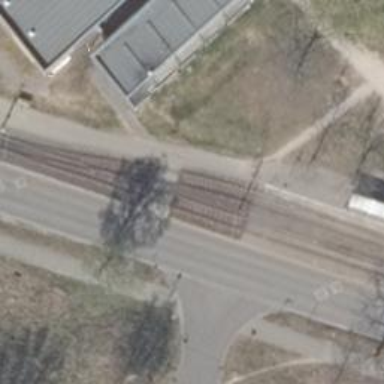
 specifically for trams. The platform has shelter."